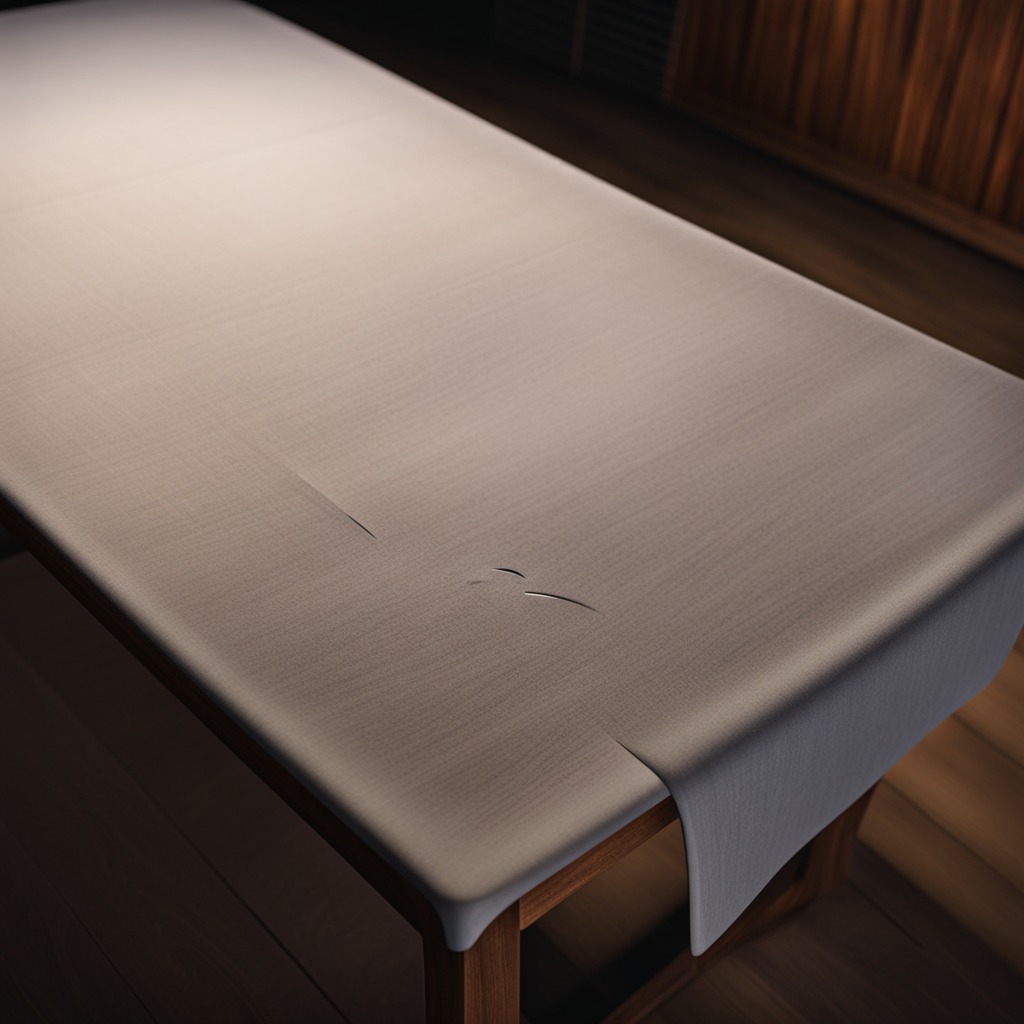
An wrench lies on the wooden table.